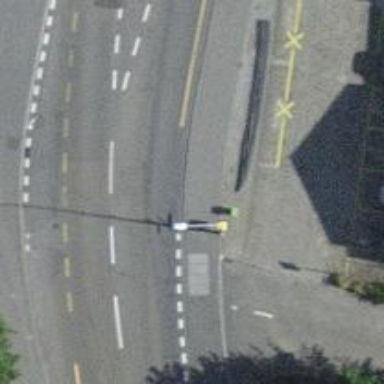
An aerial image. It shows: Guidepost providing information next to post box.